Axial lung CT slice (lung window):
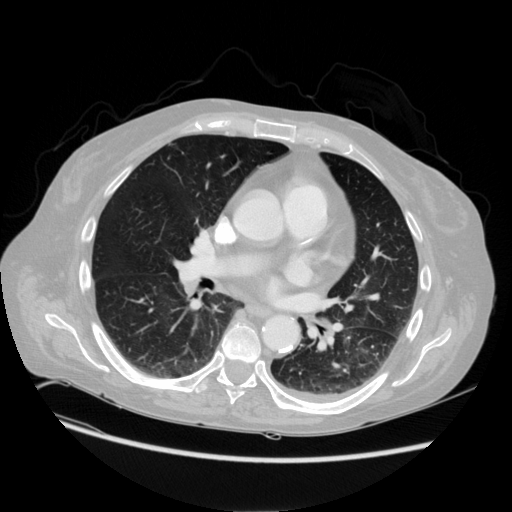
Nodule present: no